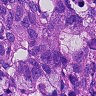
Metastatic tissue present: yes